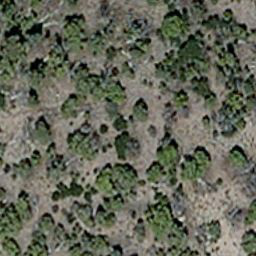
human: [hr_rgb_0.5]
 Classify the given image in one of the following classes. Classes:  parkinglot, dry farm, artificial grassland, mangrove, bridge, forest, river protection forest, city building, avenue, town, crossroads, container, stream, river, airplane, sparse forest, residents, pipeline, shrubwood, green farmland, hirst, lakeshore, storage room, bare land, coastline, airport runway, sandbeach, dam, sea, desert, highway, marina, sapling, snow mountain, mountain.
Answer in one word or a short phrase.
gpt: sparse forest